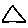
Label: triangle